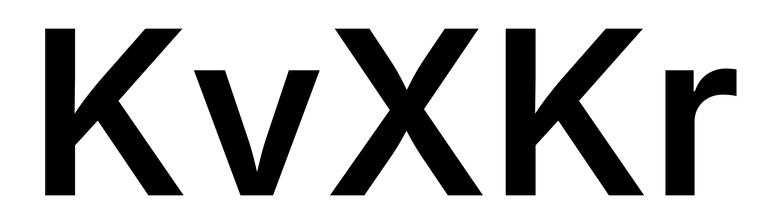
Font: Inter_SemiBold